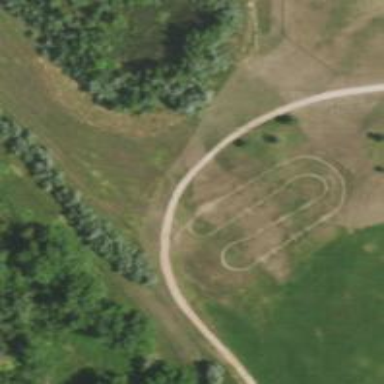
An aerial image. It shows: Unpaved cycling track for BMX enthusiasts.